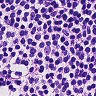
Metastatic tissue present: no